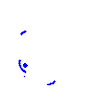
Particle: kaon